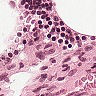
Metastatic tissue present: no